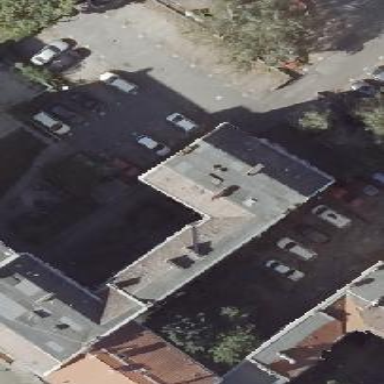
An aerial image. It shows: Residential building with unique double saltbox roof shape.